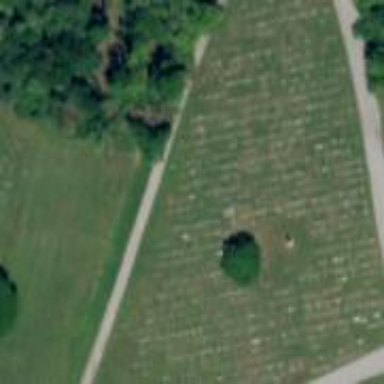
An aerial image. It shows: Sector in the cemetery.